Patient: sex F, age 69
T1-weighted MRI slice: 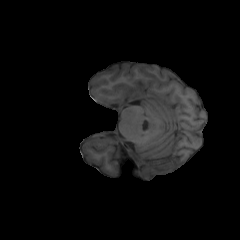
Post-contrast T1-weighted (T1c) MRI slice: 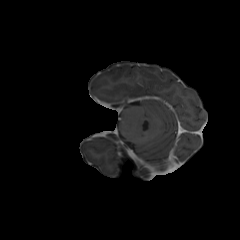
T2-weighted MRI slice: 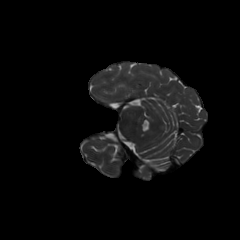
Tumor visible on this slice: no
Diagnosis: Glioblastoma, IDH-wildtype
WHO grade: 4